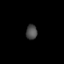
Tissue: prostate
Cell type: T cells
Senescence score: 0.7301
Nuclear area (px): 161
Mean DAPI intensity: 74.752